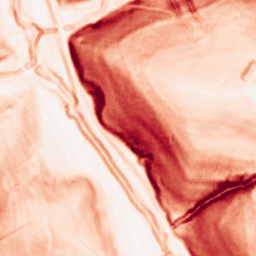
Category: morphological
Decomposition family: morphological_gradient
Decomposition parameters: size: 3
shape: disk
Upsampling method: regularized
Upsampling parameters: scale: 2
lambda_reg: 0.001
Upsampling scale: 2